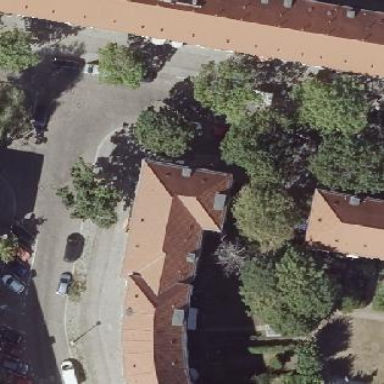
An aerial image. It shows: Hipped roof apartment building.